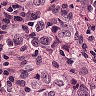
Metastatic tissue present: yes